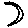
Label: moon